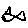
Label: fish